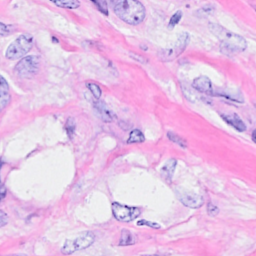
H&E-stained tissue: Breast